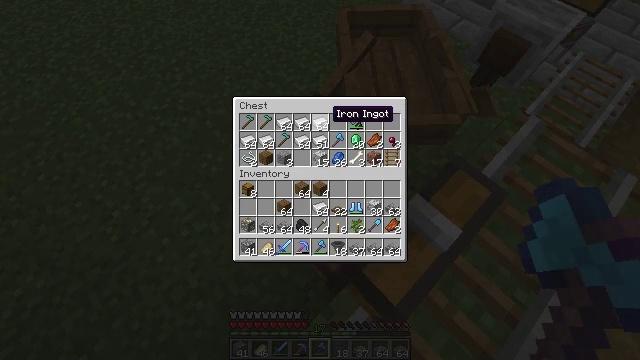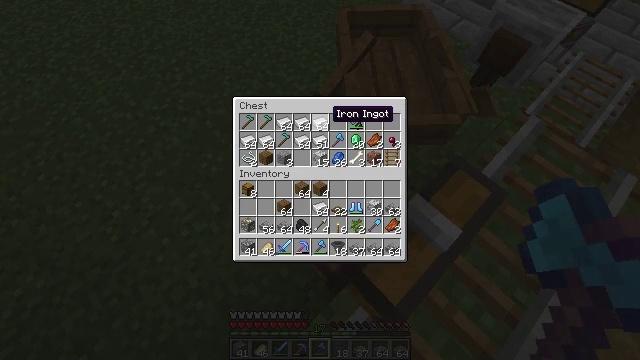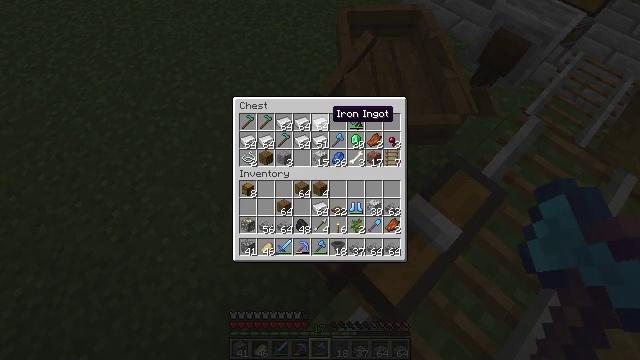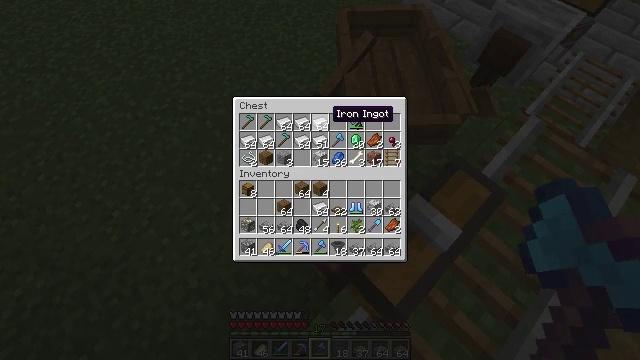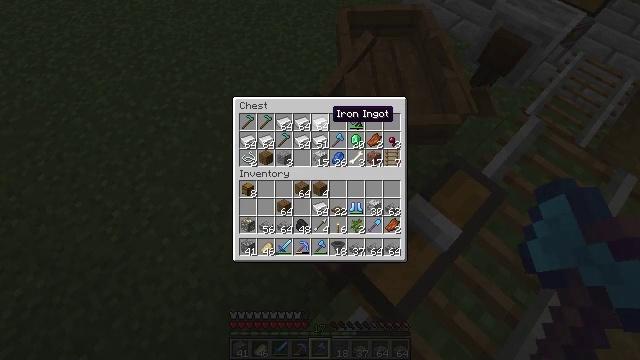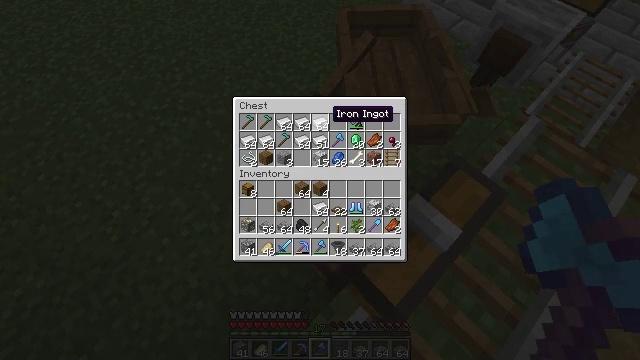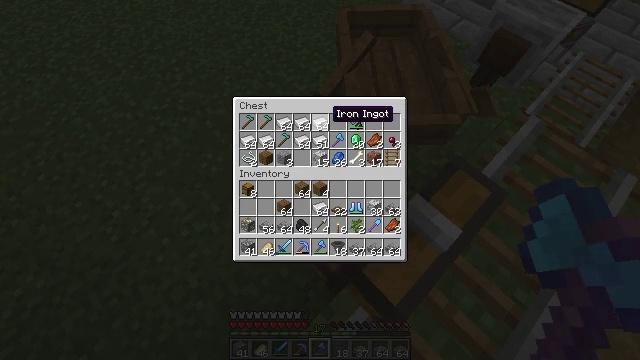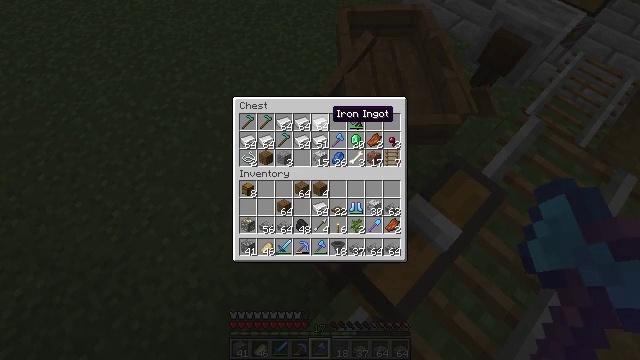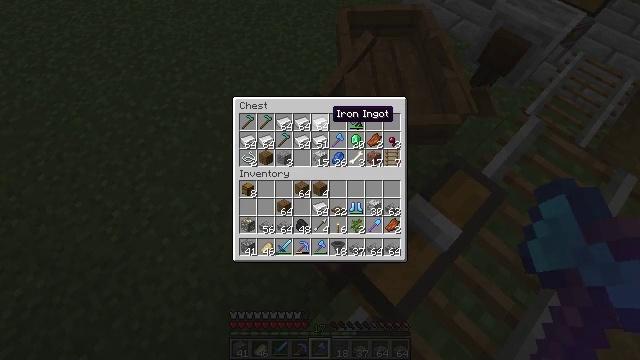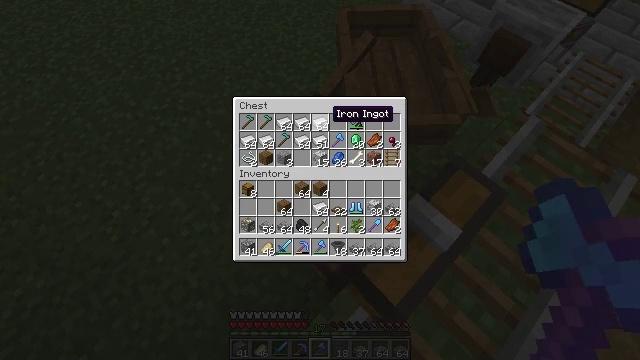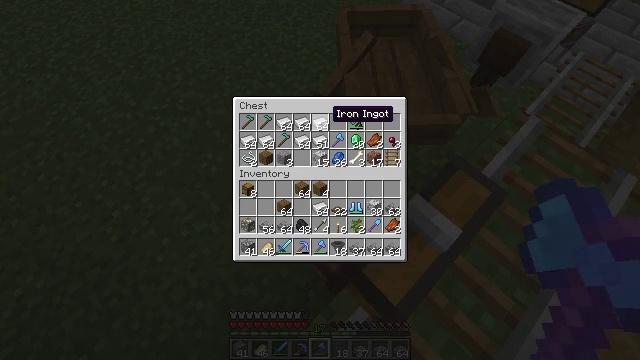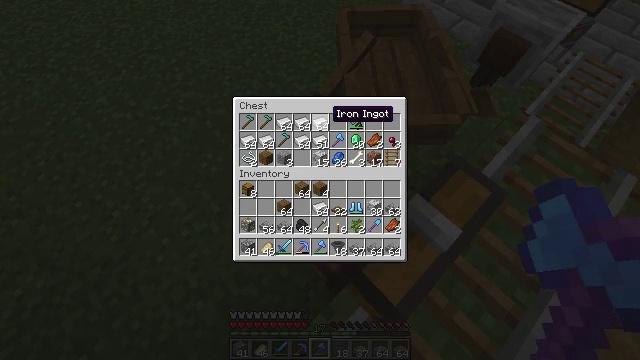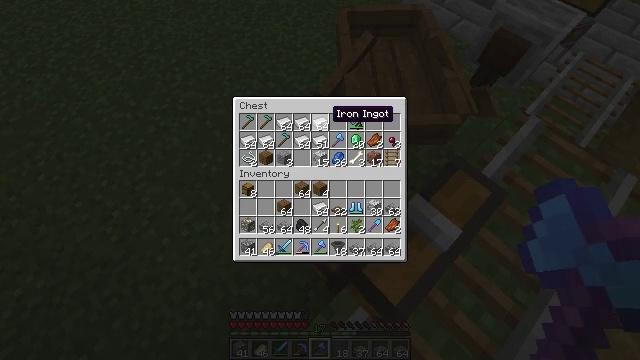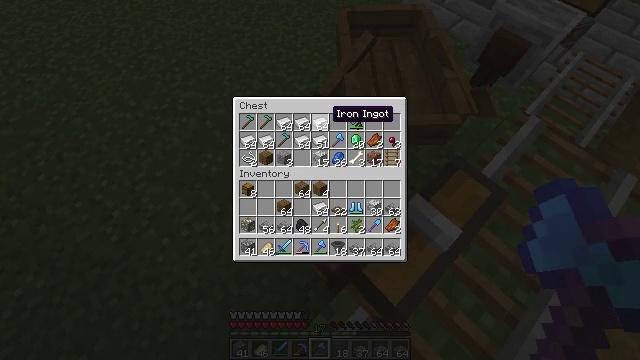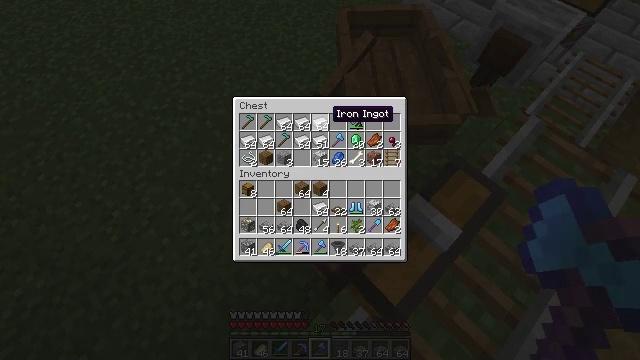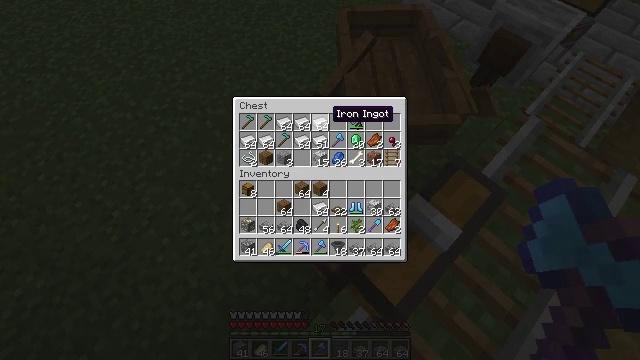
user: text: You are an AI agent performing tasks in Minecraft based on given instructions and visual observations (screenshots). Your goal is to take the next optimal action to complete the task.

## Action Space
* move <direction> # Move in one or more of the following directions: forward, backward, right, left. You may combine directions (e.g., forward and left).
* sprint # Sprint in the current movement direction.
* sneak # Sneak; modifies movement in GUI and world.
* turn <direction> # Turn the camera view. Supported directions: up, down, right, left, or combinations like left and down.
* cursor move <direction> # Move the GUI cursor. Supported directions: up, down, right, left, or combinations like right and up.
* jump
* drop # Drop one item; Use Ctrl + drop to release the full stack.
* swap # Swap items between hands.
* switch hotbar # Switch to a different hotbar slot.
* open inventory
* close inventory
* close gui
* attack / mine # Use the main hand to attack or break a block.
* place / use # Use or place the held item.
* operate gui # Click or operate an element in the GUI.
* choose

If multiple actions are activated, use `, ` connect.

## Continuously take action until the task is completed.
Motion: motion action
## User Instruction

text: Create an iron block in the crafting table.
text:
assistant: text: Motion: sneak
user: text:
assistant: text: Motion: sneak
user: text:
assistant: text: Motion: sneak
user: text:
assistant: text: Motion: sneak
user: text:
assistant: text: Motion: sneak
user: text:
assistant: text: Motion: sneak
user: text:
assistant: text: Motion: sneak
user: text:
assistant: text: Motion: sneak
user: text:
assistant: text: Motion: sneak
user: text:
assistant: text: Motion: sneak
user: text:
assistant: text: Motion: sneak
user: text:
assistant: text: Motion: sneak
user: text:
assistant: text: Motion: sneak
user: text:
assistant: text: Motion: sneak
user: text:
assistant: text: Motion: sneak
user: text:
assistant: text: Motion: sneak
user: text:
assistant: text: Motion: sneak
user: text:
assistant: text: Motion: sneak
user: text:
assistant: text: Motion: sneak
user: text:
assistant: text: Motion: sneak
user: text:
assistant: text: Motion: sneak
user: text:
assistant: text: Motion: sneak
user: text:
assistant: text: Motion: sneak
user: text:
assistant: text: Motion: sneak
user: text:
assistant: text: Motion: sneak
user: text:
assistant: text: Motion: sneak
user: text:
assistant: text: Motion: sneak
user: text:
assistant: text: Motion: sneak
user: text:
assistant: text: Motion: sneak
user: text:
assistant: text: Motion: sneak